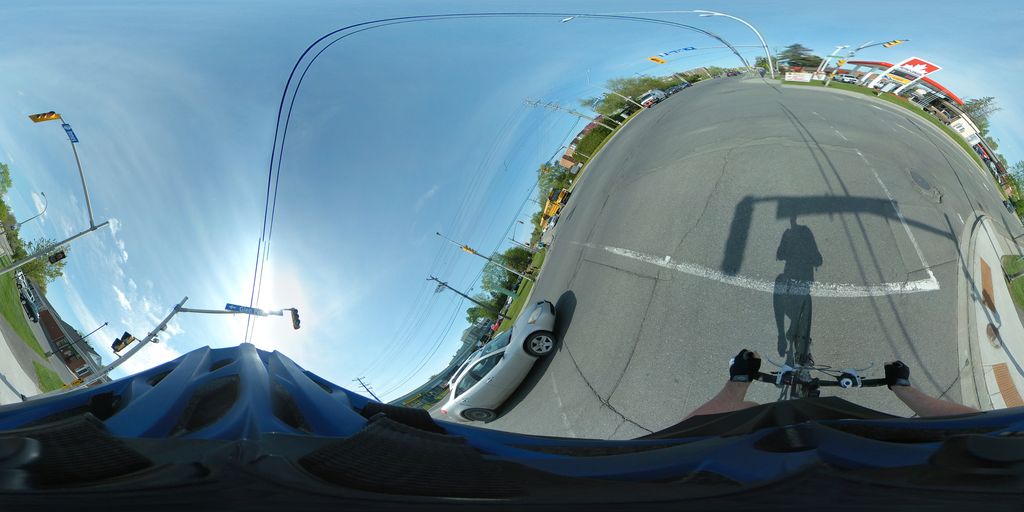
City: ottawa-gatineau